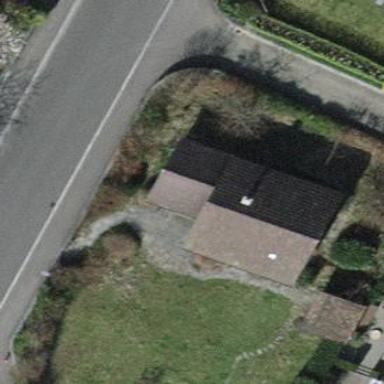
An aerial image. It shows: Detached building.